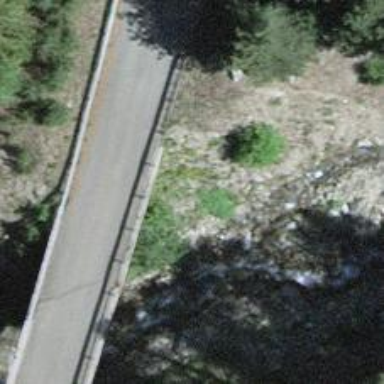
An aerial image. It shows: Residential road with paved surface that features bridge.